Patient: sex M, age 55
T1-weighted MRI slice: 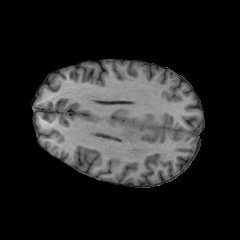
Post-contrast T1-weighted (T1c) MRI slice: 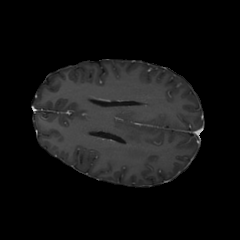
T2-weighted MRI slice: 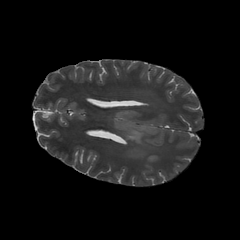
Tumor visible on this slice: yes
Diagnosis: Astrocytoma, IDH-wildtype
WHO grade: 2